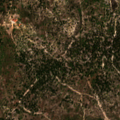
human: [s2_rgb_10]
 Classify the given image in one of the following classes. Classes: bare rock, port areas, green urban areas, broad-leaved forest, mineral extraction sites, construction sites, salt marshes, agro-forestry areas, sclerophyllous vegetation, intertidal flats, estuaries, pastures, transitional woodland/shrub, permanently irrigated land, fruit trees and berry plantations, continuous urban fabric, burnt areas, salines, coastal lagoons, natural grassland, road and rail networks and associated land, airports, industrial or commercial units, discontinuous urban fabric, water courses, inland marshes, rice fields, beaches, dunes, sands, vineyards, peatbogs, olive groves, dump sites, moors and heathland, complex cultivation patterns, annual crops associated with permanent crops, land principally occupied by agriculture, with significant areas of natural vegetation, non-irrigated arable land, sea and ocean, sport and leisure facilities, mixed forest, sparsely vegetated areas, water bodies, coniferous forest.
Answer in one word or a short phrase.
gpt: continuous urban fabric